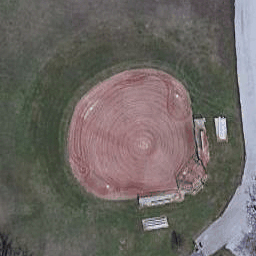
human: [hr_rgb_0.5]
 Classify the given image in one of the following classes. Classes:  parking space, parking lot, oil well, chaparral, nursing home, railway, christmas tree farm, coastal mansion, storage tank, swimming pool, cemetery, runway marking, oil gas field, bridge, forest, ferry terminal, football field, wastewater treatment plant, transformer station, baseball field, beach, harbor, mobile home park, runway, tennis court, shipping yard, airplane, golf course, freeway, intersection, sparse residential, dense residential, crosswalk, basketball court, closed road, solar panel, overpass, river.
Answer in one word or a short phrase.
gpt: baseball field